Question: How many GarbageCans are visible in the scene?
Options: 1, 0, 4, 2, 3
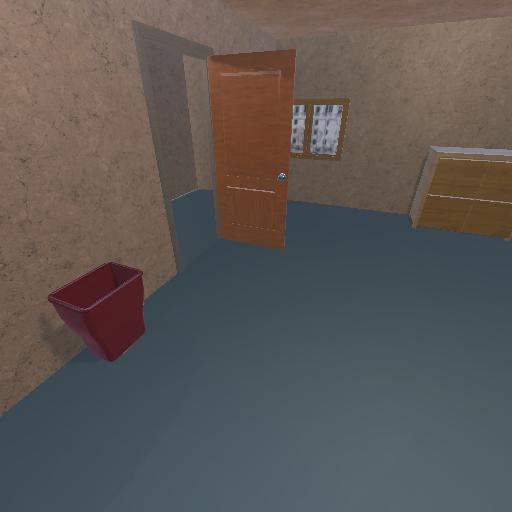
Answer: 1